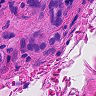
Metastatic tissue present: yes